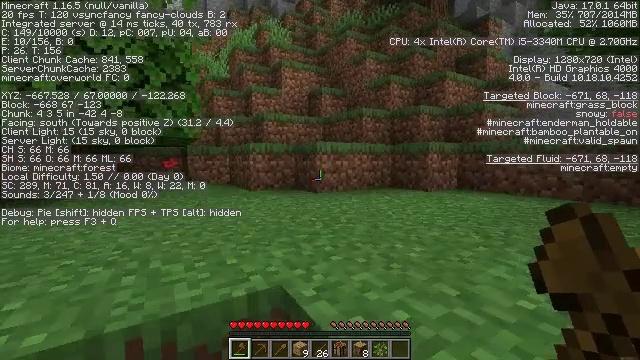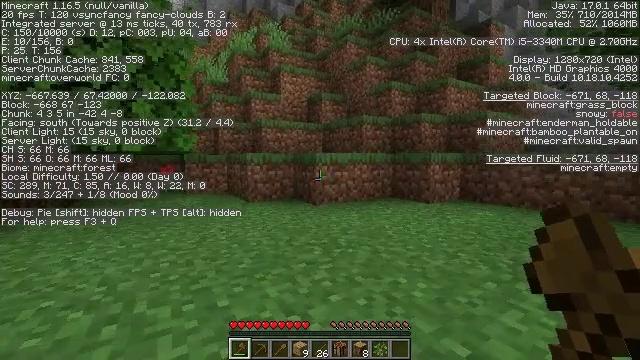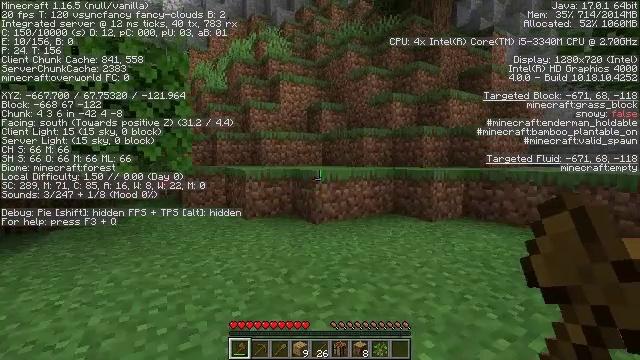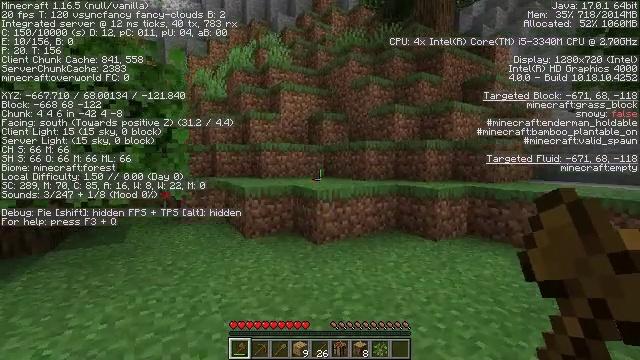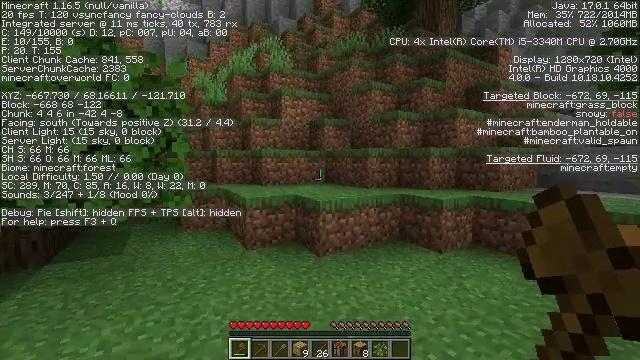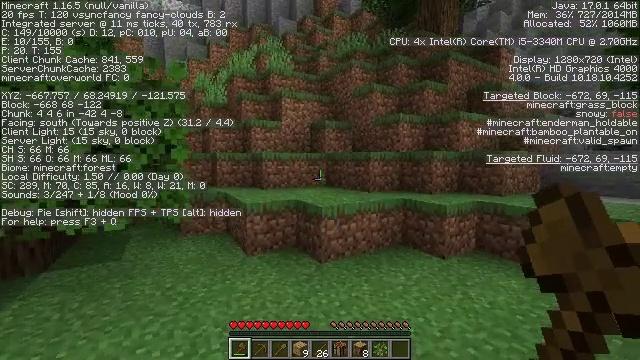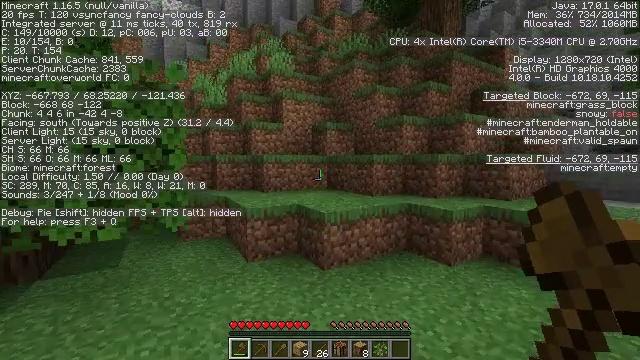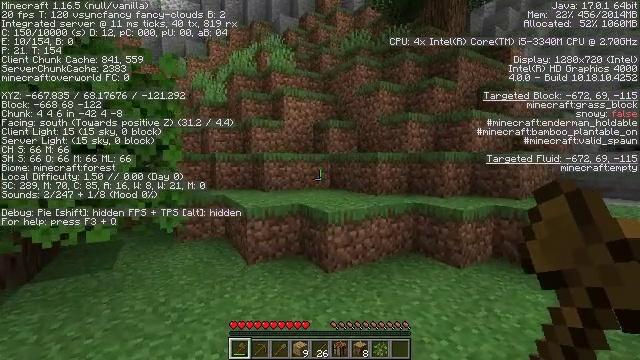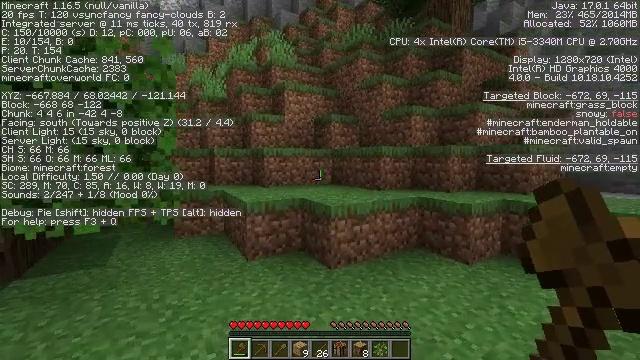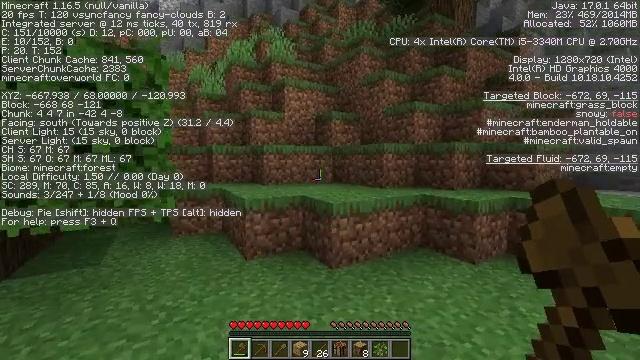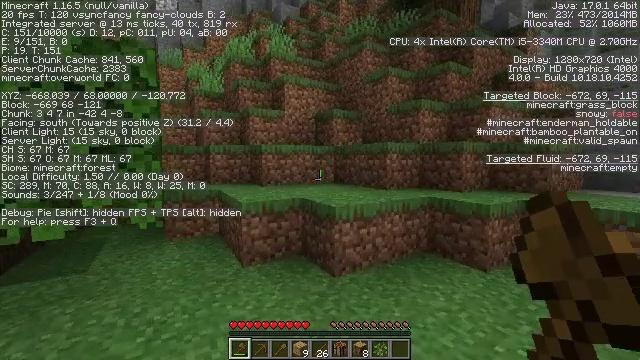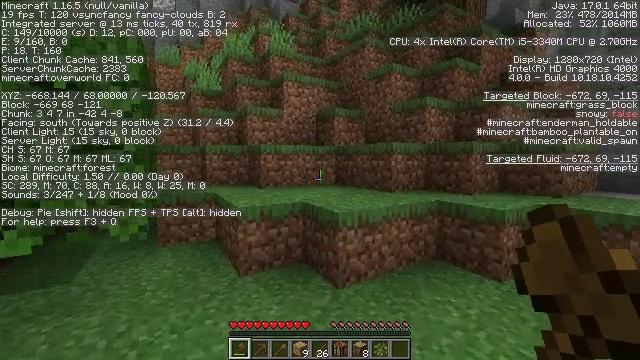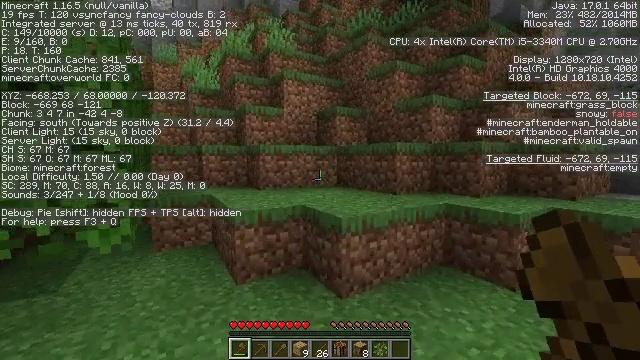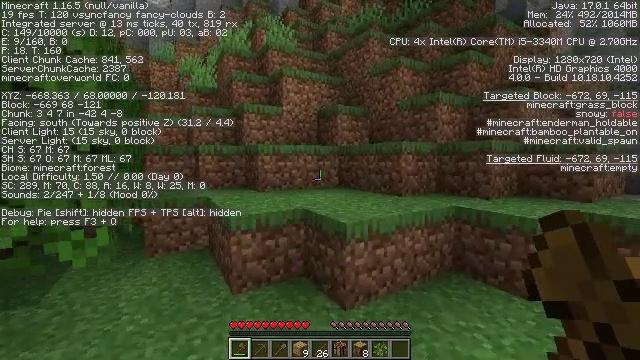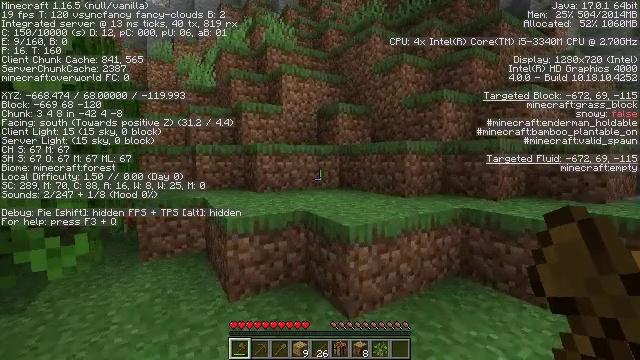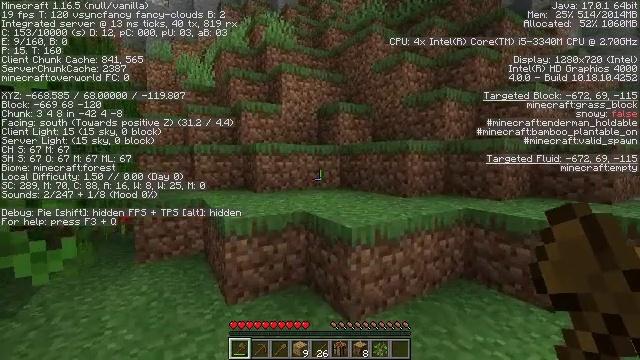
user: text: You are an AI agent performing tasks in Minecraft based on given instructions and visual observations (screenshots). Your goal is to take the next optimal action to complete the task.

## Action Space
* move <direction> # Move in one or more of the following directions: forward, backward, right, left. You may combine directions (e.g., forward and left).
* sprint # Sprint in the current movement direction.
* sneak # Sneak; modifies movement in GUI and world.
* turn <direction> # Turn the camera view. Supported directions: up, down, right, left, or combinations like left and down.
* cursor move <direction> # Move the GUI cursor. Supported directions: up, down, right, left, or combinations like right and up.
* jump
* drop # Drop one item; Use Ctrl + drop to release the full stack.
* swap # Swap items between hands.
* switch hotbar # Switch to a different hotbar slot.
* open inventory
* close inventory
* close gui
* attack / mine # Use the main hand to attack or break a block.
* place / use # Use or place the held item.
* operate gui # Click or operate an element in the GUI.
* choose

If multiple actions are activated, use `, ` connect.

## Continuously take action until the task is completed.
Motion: motion action
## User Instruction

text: Break the spruce leaves to clear the area.
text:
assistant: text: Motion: move forward, jump
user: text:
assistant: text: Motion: move forward, jump
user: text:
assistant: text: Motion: move forward, jump
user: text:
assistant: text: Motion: move forward, jump
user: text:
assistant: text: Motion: move forward
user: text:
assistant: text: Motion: move forward
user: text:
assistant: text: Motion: move forward
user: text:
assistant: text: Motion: move forward
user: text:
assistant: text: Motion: move forward
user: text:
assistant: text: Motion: move forward
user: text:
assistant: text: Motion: move forward
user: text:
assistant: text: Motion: move forward
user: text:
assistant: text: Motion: move forward
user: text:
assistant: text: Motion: move forward
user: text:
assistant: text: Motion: move forward
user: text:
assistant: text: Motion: move forward
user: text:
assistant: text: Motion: move forward
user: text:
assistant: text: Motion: move forward
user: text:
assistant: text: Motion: move forward
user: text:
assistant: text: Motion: move forward, turn right
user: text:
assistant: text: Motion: move forward, turn right
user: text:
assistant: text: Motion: move forward
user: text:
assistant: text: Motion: move forward, jump
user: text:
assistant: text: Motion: move forward, turn right and up, jump
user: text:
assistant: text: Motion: move forward, turn right, jump
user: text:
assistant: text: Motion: move forward, turn right, jump
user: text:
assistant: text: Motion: move forward, turn right, jump
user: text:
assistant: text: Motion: move forward, turn right
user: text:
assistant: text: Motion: move forward, turn right
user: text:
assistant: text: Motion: move forward, turn right